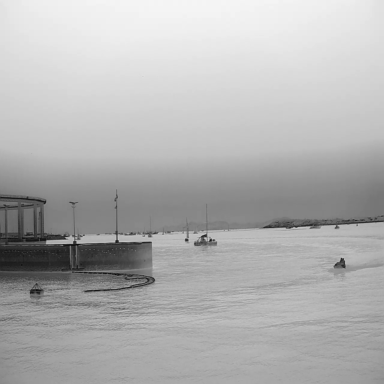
There are 17 objects shown in the infrared image, including a canoe, nine bulk_carriers, and seven sailboats.